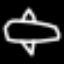
Label: airplane